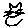
Label: cat